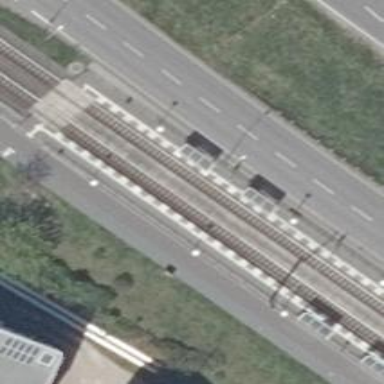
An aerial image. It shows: Tram stop position for public transport.